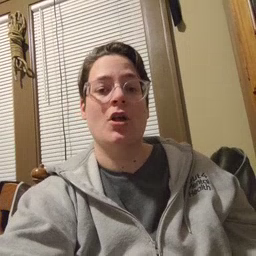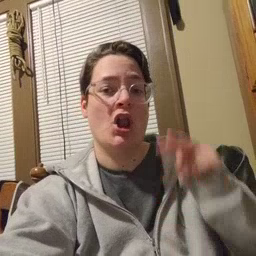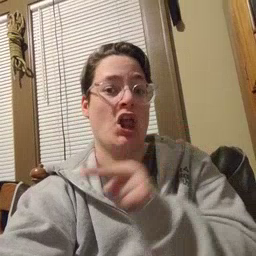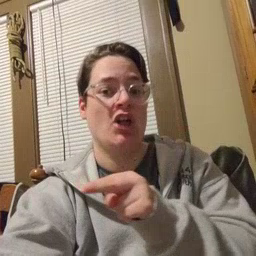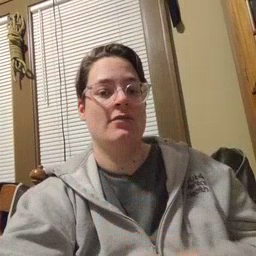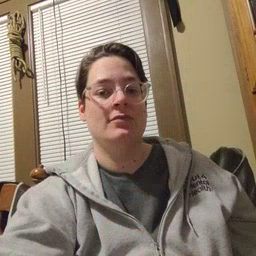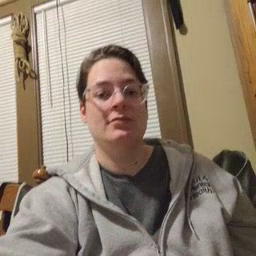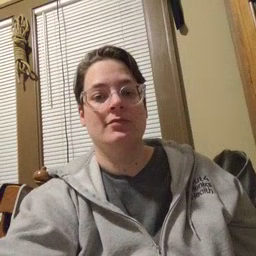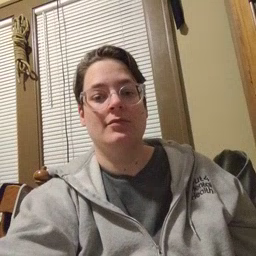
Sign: look